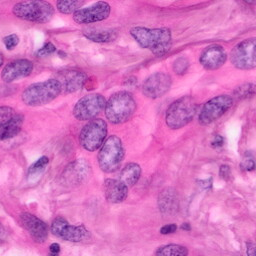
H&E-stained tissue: Pancreatic